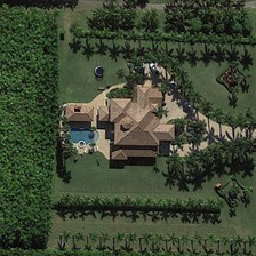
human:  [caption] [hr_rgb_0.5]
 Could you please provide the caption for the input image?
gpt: There is a home near the coconut, palm trees on the lawn.

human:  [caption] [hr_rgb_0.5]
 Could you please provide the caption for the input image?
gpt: The coconut tree has a house near the coconut tree on the grass scattered on the grass.

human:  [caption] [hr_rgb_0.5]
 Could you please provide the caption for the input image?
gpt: There is a house near a squared coconut grove on the lawn with coconut trees scattered around.

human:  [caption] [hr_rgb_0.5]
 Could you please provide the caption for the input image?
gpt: There is a house near a square coconut grove on the lawn, surrounded by coconut trees.

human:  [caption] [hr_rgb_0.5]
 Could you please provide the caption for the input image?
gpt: There's a house next to a square coconut tree on the lawn with coconut trees scattered all around it.